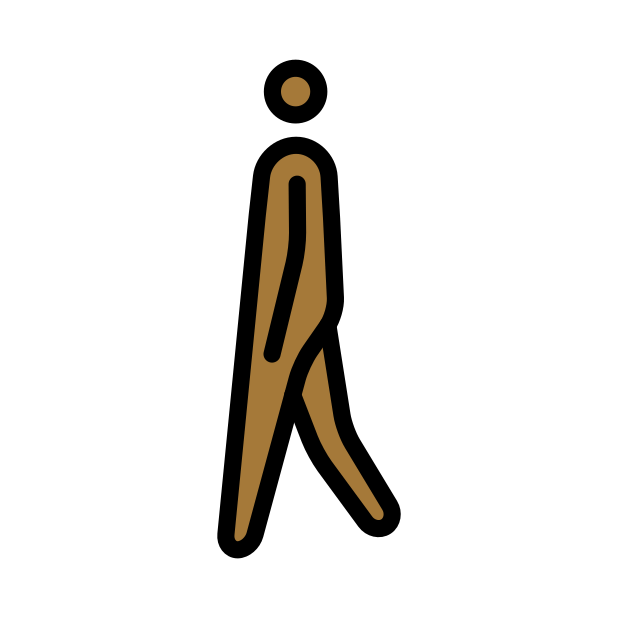
person walking: medium-dark skin tone